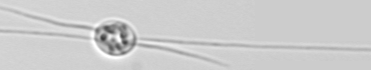
Label: Chaetoceros_danicus